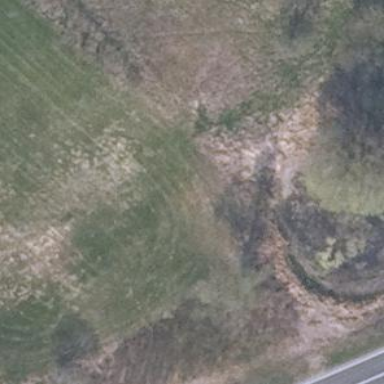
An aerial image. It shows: Landscape with heath vegetation.